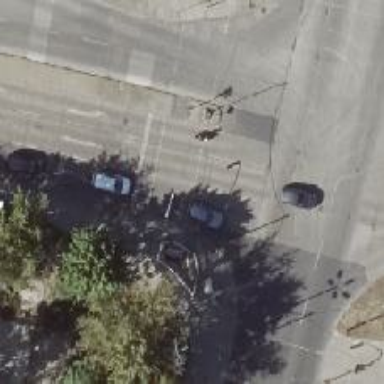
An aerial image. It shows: Road crossing with traffic signals.